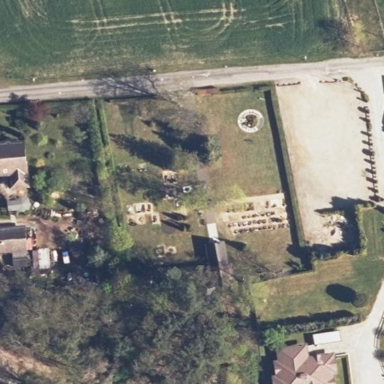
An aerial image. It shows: Cemetery.